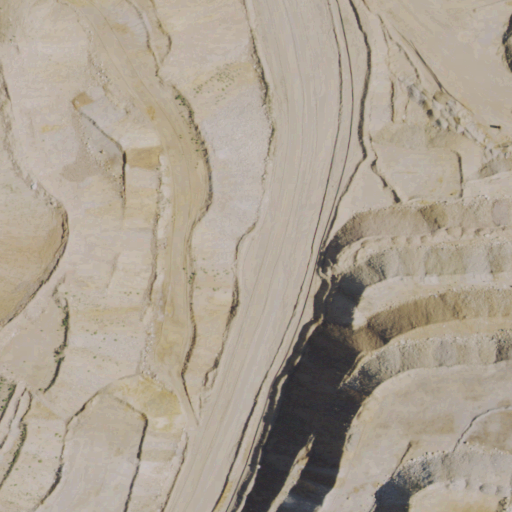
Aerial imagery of mountain in Nevada named Ada Hill containing shrub, barren land, evergreen forest, and grassland